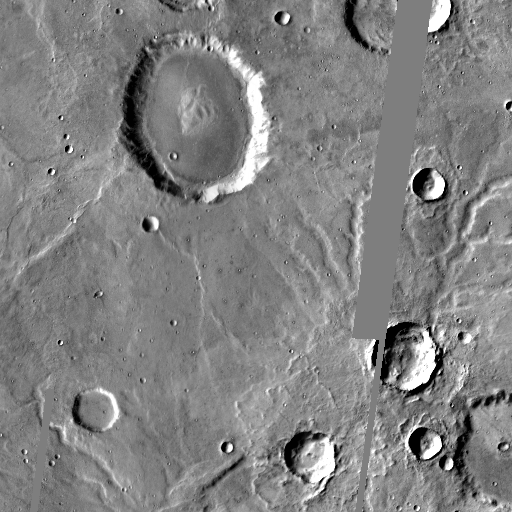
Crater classes present: Background, Other, Layered, Buried, Secondary